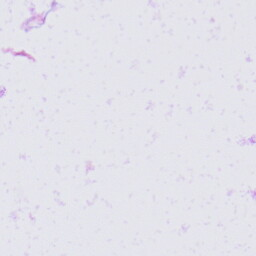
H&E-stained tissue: Prostate